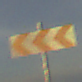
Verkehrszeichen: RichtungstafelnInKurvenGrossRechts
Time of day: SunriseSunset
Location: Outdoor (Nature)
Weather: PartlyCloudy
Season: Summer
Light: Natural